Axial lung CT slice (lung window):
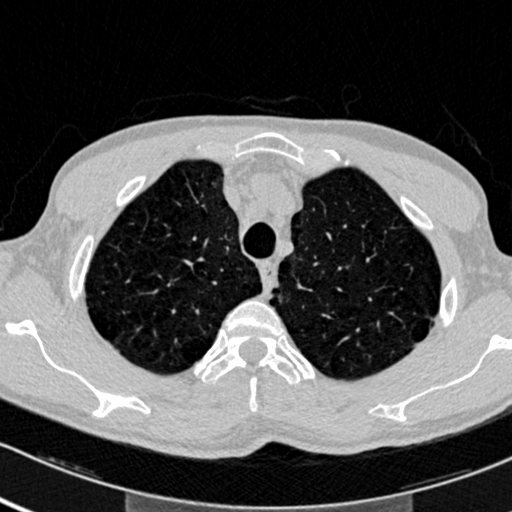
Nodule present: no